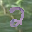
Label: 2